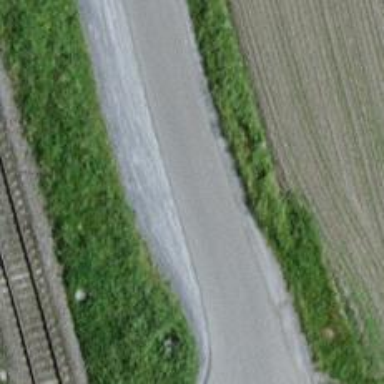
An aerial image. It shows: Unclassified road with asphalt surface.